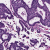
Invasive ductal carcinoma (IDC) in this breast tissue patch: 1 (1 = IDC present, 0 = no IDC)